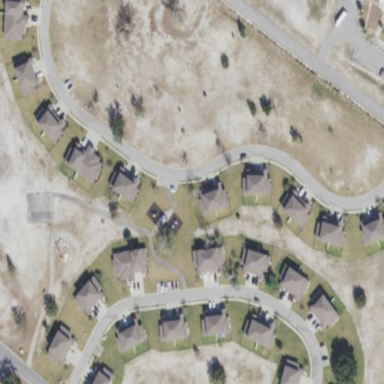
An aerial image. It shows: This residential area consists of single-family homes.